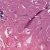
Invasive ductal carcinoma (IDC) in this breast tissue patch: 0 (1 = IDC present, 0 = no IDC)